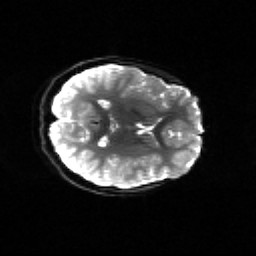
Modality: sbref
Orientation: axial
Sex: female
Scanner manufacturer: siemens
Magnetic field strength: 3 T
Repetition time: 5 s
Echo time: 0.071 s